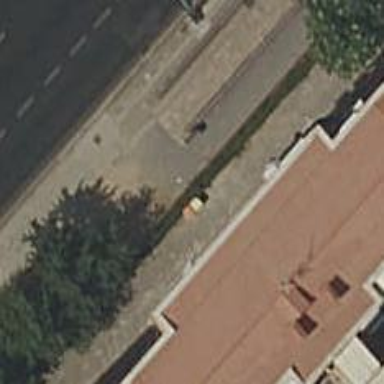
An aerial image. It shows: Footway surfaced with paving stones.